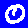
Digit: 0